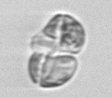
Label: Karenia